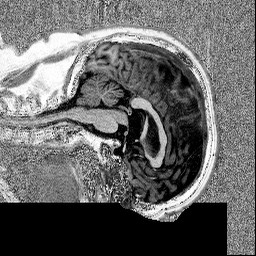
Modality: MP2RAGE
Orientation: sagittal
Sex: male